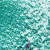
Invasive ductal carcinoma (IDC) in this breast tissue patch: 0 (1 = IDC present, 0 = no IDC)